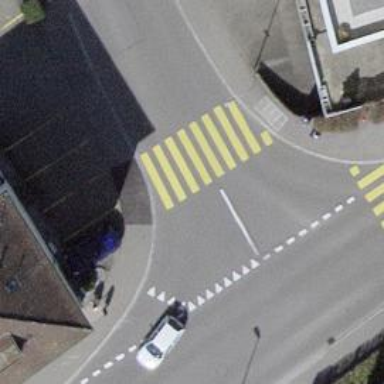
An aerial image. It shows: Marked road crossing.